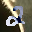
Label: 2